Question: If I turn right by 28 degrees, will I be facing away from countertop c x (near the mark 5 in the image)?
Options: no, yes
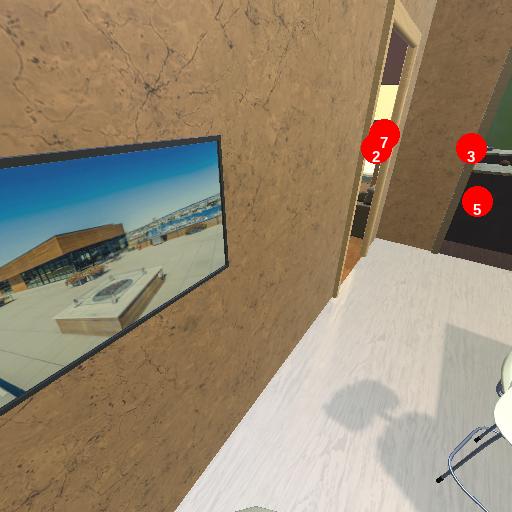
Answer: no